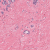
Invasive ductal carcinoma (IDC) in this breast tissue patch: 0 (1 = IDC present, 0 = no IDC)